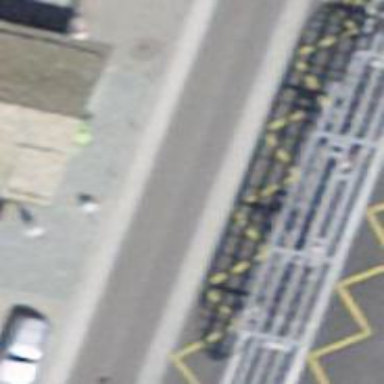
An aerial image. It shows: Bus station with asphalt platform. There is shelter on the platform for public transport.